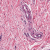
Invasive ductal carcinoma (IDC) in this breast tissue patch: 0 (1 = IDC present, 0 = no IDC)